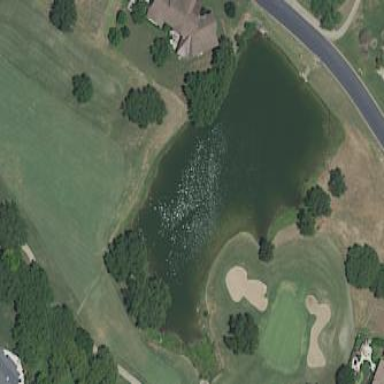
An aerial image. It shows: Water hazard on golf course. The hazard is natural water feature.